Interaction volume radius: 10 \u00c5
Interaction volume height: 30 \u00c5
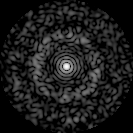
Disorder parameter: 0.8435